Question: How do I create a square bracket facing down with text in the middle?
I've found ways of creating a straight line through text, but I can't find any way to have the lines either side facing down.

This is just the line but I want the brackets on the sides.
'''
div {
overflow: hidden;
text-align: center;
font-weight: 600;
}
div:before,
div:after {
background-color: #000;
content: "";
display: inline-block;
height: 4px;
position: relative;
vertical-align: middle;
width: 50%;
}
div:before {
right: 0.5em;
margin-left: -50%;
}
div:after {
left: 0.5em;
margin-right: -50%;
}
'''
'''
<div>Text1</div>
'''
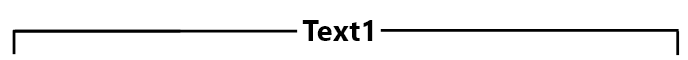
Answer: Try this code:
'''
div {
text-align: center;
margin: 10px;
height: 40px;
border: 3px solid;
border-bottom-color: transparent;
position: relative;
}
span{
background-color: #fff;
position: absolute;
top: -13px;
padding: 0px 14px;
}
'''
'''
<div><span>text</span></div>
'''